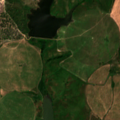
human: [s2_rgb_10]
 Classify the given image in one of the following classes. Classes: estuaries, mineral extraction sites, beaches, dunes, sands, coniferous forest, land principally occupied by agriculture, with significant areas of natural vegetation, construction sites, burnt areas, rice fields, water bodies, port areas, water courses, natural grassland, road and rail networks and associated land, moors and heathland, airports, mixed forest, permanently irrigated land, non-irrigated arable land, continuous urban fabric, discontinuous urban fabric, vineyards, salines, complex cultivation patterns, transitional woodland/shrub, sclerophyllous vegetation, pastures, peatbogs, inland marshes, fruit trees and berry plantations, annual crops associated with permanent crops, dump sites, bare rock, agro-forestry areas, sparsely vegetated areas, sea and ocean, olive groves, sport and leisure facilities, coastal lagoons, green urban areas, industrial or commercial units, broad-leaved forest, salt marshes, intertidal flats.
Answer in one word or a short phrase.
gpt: continuous urban fabric